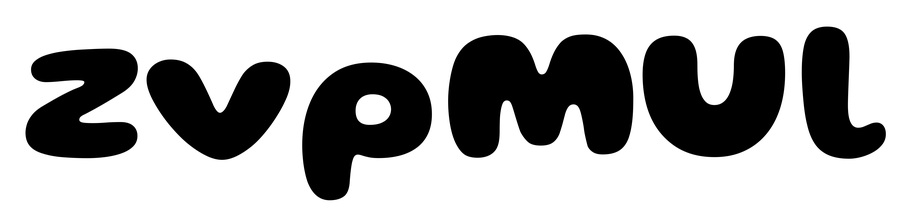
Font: Gluten_ExtraBold